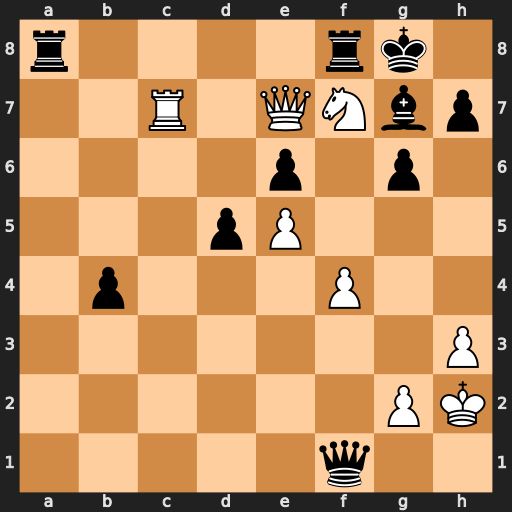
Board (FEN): r4rk1/2R1QNbp/4p1p1/3pP3/1p3P2/7P/6PK/5q2
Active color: w
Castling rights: -
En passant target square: -
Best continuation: Nh6+ Bxh6 Qxh7#